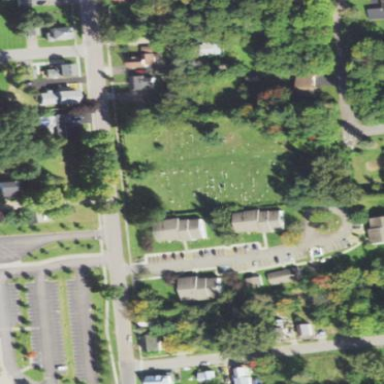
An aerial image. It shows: Cemetery.